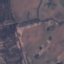
Land use / land cover: Pasture